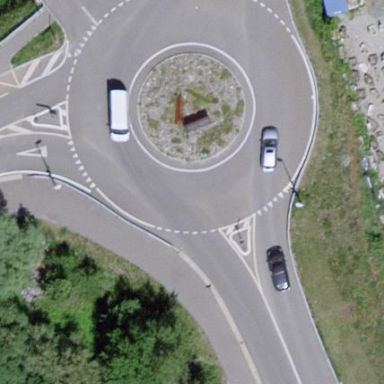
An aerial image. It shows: Secondary asphalt road with roundabout junction. There are no sidewalks.